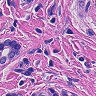
Metastatic tissue present: yes